Field crop: maize
Growth stage: 2
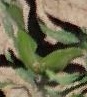
Species: maize